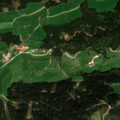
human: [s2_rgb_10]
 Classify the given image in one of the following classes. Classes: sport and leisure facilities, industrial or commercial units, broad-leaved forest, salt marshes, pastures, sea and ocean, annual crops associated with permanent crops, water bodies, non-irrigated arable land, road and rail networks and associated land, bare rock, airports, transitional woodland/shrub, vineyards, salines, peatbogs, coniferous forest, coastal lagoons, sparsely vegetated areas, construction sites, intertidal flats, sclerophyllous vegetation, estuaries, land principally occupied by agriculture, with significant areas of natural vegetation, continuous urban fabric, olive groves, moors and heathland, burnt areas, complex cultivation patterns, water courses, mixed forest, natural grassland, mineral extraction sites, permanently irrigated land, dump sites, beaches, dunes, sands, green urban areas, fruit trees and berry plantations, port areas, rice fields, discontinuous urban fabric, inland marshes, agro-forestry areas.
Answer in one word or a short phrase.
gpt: pastures, coniferous forest